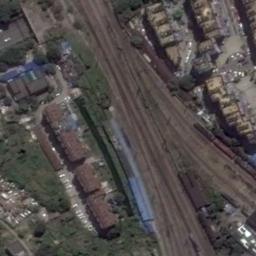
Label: railway